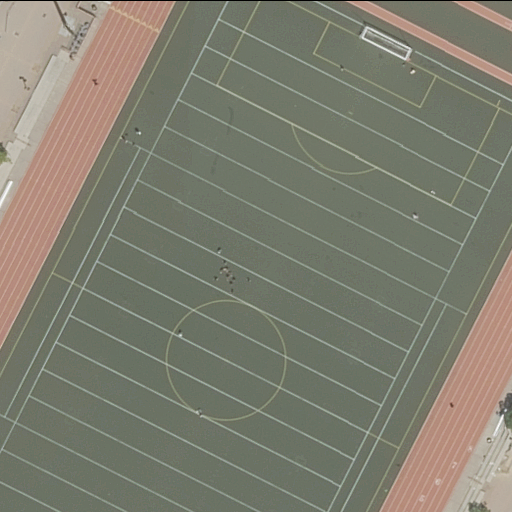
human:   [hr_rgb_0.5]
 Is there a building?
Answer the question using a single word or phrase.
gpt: no

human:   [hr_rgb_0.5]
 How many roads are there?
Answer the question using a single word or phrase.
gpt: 2

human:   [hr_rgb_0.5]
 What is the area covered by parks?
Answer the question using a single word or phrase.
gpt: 5308m2

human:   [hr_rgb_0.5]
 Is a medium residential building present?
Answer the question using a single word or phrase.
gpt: no

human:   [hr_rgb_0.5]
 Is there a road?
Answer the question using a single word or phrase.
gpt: yes

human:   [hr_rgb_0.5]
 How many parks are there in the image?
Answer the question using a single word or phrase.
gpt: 1

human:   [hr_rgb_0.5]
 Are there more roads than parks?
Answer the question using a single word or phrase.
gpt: yes

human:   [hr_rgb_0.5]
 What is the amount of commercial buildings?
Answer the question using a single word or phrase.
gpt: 0

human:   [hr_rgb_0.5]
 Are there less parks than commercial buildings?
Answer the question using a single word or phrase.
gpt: no

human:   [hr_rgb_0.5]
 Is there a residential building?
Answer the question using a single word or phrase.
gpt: no

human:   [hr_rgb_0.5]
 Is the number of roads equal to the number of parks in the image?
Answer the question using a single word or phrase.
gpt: no

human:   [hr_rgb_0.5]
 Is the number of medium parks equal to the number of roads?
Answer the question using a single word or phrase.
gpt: no

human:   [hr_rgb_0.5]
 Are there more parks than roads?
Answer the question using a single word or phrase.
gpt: no

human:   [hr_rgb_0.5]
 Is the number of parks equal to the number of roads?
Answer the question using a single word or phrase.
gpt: no

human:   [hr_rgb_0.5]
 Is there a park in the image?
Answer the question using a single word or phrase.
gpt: yes

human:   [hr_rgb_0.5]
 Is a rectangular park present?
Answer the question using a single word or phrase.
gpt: yes

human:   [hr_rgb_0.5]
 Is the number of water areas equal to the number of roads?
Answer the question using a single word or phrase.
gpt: no

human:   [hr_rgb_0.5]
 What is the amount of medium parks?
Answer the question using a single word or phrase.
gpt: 0

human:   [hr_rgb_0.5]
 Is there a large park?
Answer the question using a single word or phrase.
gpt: yes

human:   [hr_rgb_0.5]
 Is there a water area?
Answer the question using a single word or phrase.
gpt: no

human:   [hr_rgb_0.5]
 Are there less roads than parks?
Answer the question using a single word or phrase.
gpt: no

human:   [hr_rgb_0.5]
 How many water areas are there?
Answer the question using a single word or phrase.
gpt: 0

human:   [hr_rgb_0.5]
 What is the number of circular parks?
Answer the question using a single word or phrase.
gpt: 0

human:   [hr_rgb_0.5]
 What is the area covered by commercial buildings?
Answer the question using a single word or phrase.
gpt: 0m2

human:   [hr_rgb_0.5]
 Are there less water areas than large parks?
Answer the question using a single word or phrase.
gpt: yes

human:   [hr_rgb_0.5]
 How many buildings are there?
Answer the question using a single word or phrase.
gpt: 0

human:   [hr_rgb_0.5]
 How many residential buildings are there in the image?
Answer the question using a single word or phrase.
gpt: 0

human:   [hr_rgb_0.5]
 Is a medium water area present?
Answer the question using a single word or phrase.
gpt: no

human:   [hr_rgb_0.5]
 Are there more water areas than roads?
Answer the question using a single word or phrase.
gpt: no

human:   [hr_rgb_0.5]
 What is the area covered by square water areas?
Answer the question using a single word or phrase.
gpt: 0m2

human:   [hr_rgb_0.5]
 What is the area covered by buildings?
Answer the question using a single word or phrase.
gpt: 0m2

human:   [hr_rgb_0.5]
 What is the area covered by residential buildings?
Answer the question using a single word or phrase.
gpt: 0m2

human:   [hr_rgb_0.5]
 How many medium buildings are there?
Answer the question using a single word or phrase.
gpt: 0

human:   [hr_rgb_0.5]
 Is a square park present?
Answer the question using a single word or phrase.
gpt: no

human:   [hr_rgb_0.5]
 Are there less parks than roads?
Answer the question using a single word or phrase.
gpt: yes

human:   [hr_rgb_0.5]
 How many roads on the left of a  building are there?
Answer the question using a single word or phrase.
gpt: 0

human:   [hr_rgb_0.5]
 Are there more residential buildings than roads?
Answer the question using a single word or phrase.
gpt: no

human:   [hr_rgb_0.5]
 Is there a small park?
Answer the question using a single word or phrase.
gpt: no

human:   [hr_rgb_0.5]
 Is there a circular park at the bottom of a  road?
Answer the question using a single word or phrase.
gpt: no

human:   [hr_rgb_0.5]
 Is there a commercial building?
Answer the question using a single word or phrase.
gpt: no

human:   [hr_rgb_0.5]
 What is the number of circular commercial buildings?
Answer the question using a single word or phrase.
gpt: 0

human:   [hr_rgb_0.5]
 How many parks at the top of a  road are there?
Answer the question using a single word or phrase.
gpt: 0

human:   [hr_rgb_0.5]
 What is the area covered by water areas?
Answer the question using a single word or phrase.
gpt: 0m2

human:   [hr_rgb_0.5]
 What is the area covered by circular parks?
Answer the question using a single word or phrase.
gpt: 0m2

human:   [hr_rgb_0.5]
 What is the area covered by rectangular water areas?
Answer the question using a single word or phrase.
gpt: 0m2

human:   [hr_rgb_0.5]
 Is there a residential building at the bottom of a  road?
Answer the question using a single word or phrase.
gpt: no

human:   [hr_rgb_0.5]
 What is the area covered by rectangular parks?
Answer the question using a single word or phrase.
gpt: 5308m2

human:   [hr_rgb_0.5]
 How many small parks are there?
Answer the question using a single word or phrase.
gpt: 0

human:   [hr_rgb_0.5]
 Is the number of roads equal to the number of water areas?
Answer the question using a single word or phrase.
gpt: no

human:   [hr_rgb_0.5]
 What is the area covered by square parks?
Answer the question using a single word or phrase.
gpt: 0m2

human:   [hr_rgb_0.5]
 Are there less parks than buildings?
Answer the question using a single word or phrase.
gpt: no

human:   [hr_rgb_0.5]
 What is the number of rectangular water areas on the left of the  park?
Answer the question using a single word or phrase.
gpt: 0

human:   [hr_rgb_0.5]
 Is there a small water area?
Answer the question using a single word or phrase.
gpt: no

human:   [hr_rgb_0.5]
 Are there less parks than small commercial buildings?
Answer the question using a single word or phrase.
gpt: no

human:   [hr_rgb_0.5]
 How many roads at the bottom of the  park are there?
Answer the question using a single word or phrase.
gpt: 0

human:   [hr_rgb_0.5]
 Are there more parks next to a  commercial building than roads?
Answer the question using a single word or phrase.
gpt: no

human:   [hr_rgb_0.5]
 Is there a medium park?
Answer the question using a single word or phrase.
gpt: no

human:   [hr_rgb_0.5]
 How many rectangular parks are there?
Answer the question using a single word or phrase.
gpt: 1

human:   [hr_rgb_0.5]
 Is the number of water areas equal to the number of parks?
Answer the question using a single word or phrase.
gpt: no

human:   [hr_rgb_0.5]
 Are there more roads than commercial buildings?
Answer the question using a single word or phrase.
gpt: yes

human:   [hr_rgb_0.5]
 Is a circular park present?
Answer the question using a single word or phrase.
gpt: no

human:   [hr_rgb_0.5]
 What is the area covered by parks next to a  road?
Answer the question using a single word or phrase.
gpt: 5308m2

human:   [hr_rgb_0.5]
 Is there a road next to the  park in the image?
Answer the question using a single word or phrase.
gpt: yes

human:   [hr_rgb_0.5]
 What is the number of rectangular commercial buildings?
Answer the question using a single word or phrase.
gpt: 0